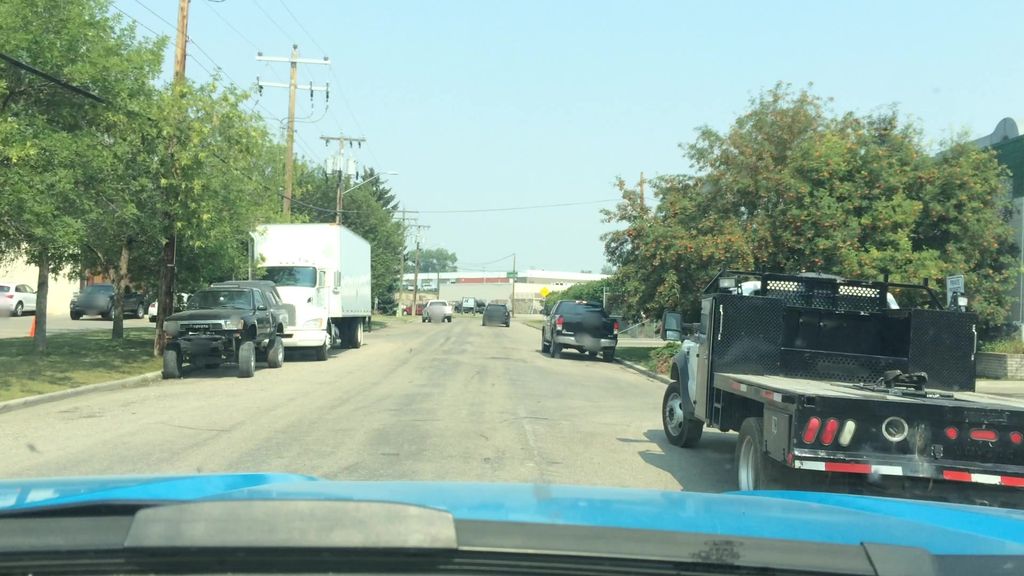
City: calgary